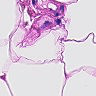
Metastatic tissue present: no